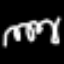
Label: squiggle